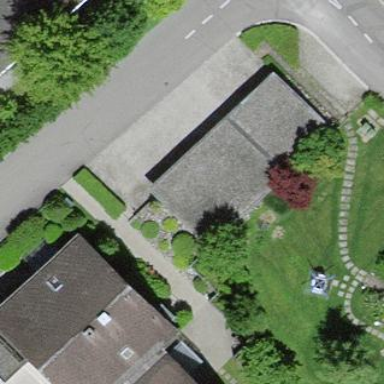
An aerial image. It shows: Garage building.